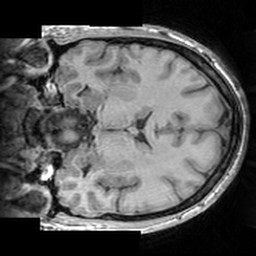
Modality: T1w
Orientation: coronal
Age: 27
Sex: male
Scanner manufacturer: siemens
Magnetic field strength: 3 T
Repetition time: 1.63 s
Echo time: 0.00311 s